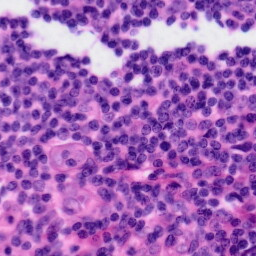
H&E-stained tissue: Tonsil